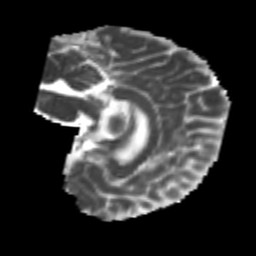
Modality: MD
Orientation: sagittal
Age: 25
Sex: male
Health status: healthy
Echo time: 0.074 s